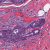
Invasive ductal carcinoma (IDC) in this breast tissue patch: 1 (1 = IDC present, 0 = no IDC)